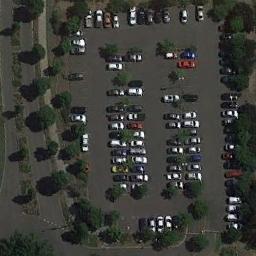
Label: parking_lot